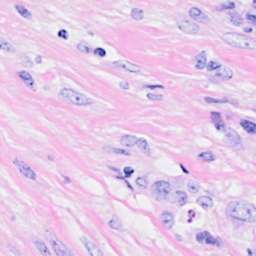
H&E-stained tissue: Breast